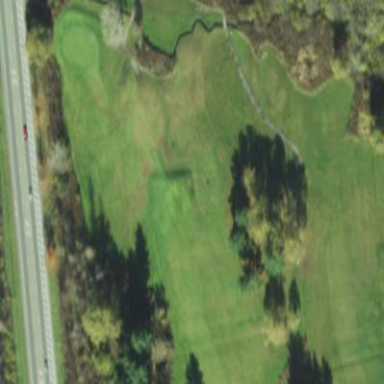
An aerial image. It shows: Scenic golf fairway.